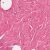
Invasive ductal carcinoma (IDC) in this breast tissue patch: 0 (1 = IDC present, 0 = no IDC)